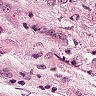
Metastatic tissue present: yes